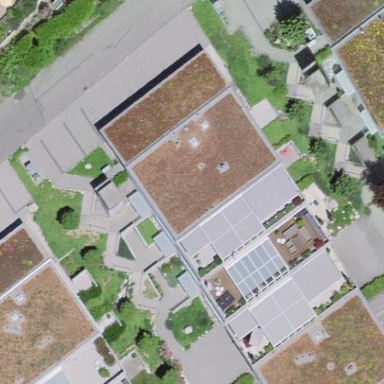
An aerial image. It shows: Terrace building.